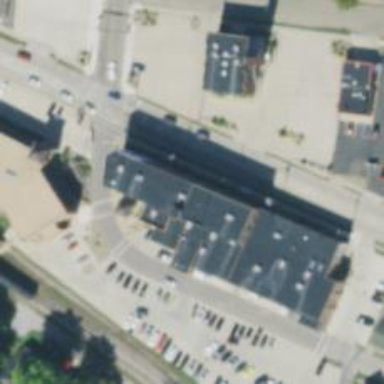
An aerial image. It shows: Post office.